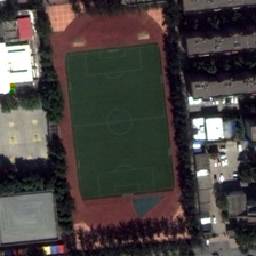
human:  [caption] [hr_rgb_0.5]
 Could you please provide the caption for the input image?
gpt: In the middle of the land is a playground.

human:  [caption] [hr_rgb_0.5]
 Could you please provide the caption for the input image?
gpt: In the middle of the earth is a playground.

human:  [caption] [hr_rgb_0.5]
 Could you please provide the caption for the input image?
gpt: There is a playground in the center of the land.

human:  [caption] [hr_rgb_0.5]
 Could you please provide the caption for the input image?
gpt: The land is a playground.

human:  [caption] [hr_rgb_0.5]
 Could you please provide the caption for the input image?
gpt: In the Middle of the Earth there's a playground.